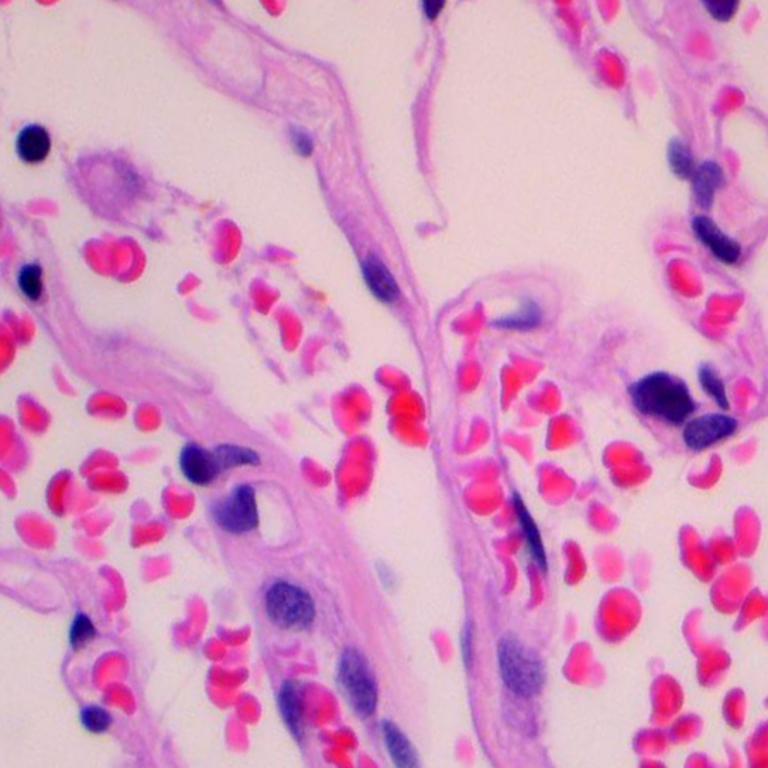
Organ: lung
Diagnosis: benign